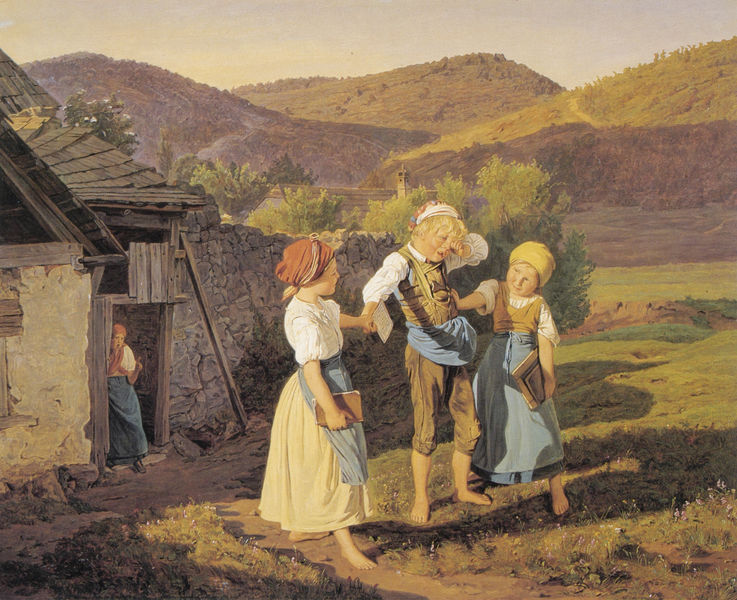
Titel: Der widerspenstige Schulknabe
Künstler: Ferdinand Georg Waldmüller
Standort: Österreich
Institution: Privatbesitz
Schlagwörter: baum, berg, blau, gemälde, himmel, laub, schatten, weiß, bäume, gelb, grün, landschaft, mädchen, blumen, braun, fenster, frau, holz, hut, kleid, kleider, licht, schwarz, tür, ölbild, dach, gebäude, gras, haus, rot, tuch, weg, wiese, beige, haube, malerei, alt, blond, mütze, wand, arm, augen, bluse, stein, trauer, feld, horizont, häuser, hügel, natur, sonnenaufgang, strauch, busch, büsche, hütte, kirche, rauch, sonne, sträucher, wiesen, land, realismus, kind, mutter, tochter, wald, bauern, genre, kamin, kinder, turm, garten, landschft, kopfbedeckung, schürze, magd, sommer, bücher, schule, jungen, acker, bäuerin, schürzen, warm, berge, gebirge, dorf, mauer, farbe, sonnenuntergang, alm, nautr, bauernhof, hof, hügellandschaft, romantik, querformat, girls, green, spielen, kopftuch, deutsch, junge, bauer, tor, geschwister, spiel, barfuss, knabe, buch, abschied, bub, alpen, mauerwerk, draußen, weinen, streit, beutel, tasche, schwester, heft, biedermeier, karte, trost, kaputt, gut, brief, schmerz, kopftücher, mountains, grad, gebäud, boy, kniebundhosen, forest, lederhose, waldmüller, turban, ärger, sohn, tränen, dirndl, klagen, bube, abendlicht, schindeln, bruder, schulweg, schimpfen, weinend, morgensonne, alp, lunge, trösten, weinender, holzdach, book, sunset, weint, senner, arkadisch, kunge, ermahnen, winen, cry, schelte, schelten, aufmuntern, aufmunterung, childrens, einfaches haus, senenr, drass, old wimen, old hous